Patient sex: M
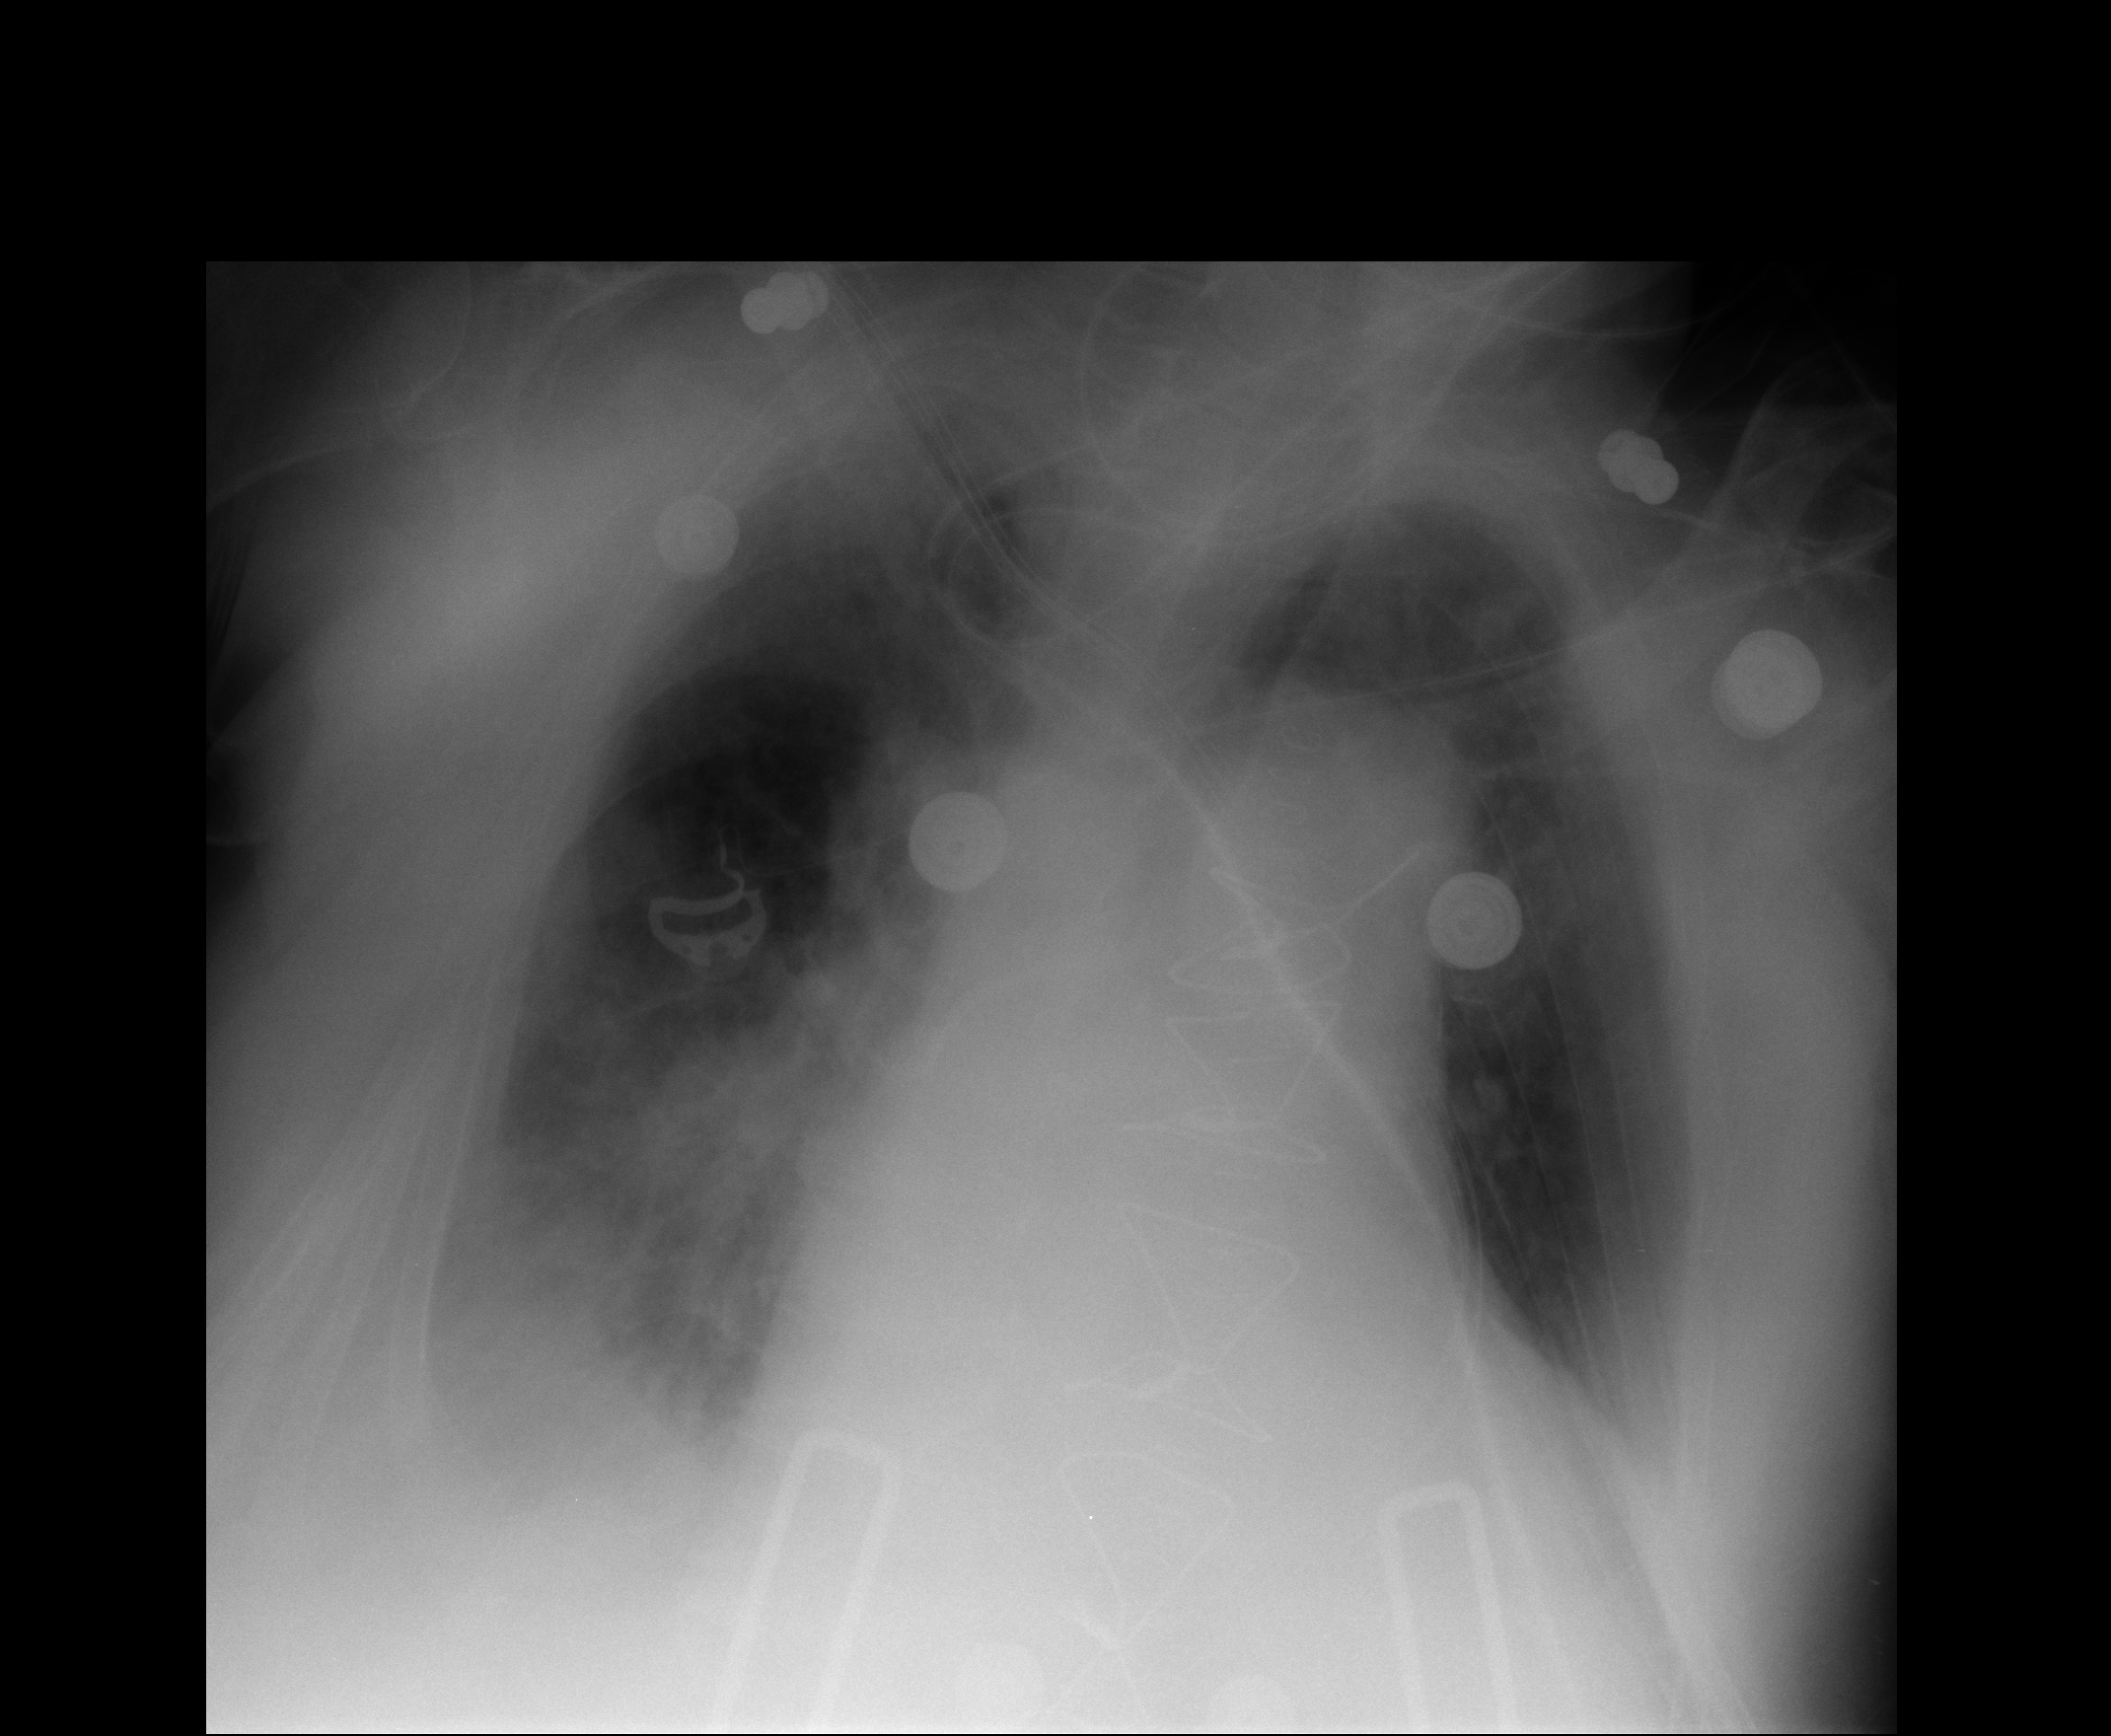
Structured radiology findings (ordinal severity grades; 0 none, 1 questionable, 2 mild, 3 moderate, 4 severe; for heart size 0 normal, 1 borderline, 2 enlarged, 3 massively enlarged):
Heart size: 2
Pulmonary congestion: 3
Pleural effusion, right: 2
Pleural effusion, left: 2
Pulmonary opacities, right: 3
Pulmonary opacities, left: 2
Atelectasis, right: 3
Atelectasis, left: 2